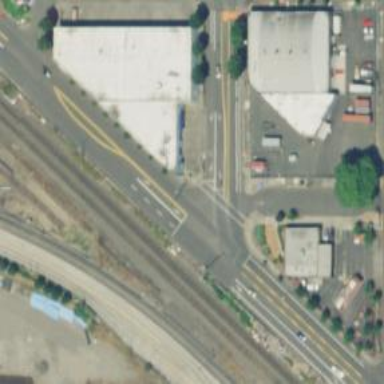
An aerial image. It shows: Tertiary road with asphalt surface and sidewalk on the left.